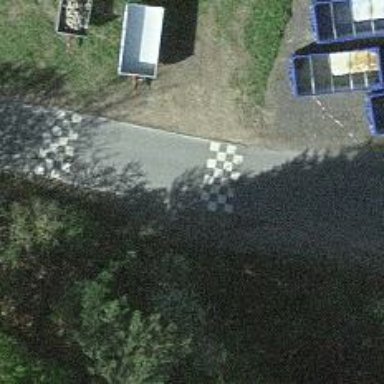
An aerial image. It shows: Traffic calming table.